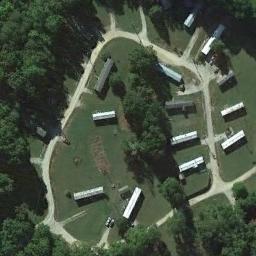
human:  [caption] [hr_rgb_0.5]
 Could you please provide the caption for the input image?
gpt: There are hundreds of neatly arranged mobile homes in this area .

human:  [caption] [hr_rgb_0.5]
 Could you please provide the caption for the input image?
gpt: The mobile home park has some mobile homes and trees on the grass .

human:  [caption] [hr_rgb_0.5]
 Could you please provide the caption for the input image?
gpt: The mobile home park is on the grass next to some trees .

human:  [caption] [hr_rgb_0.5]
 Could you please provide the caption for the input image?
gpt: Many trees are in the mobile home park .

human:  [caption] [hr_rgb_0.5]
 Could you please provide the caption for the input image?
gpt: There are some buildings on green lawns on the mobile home park .